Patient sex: M
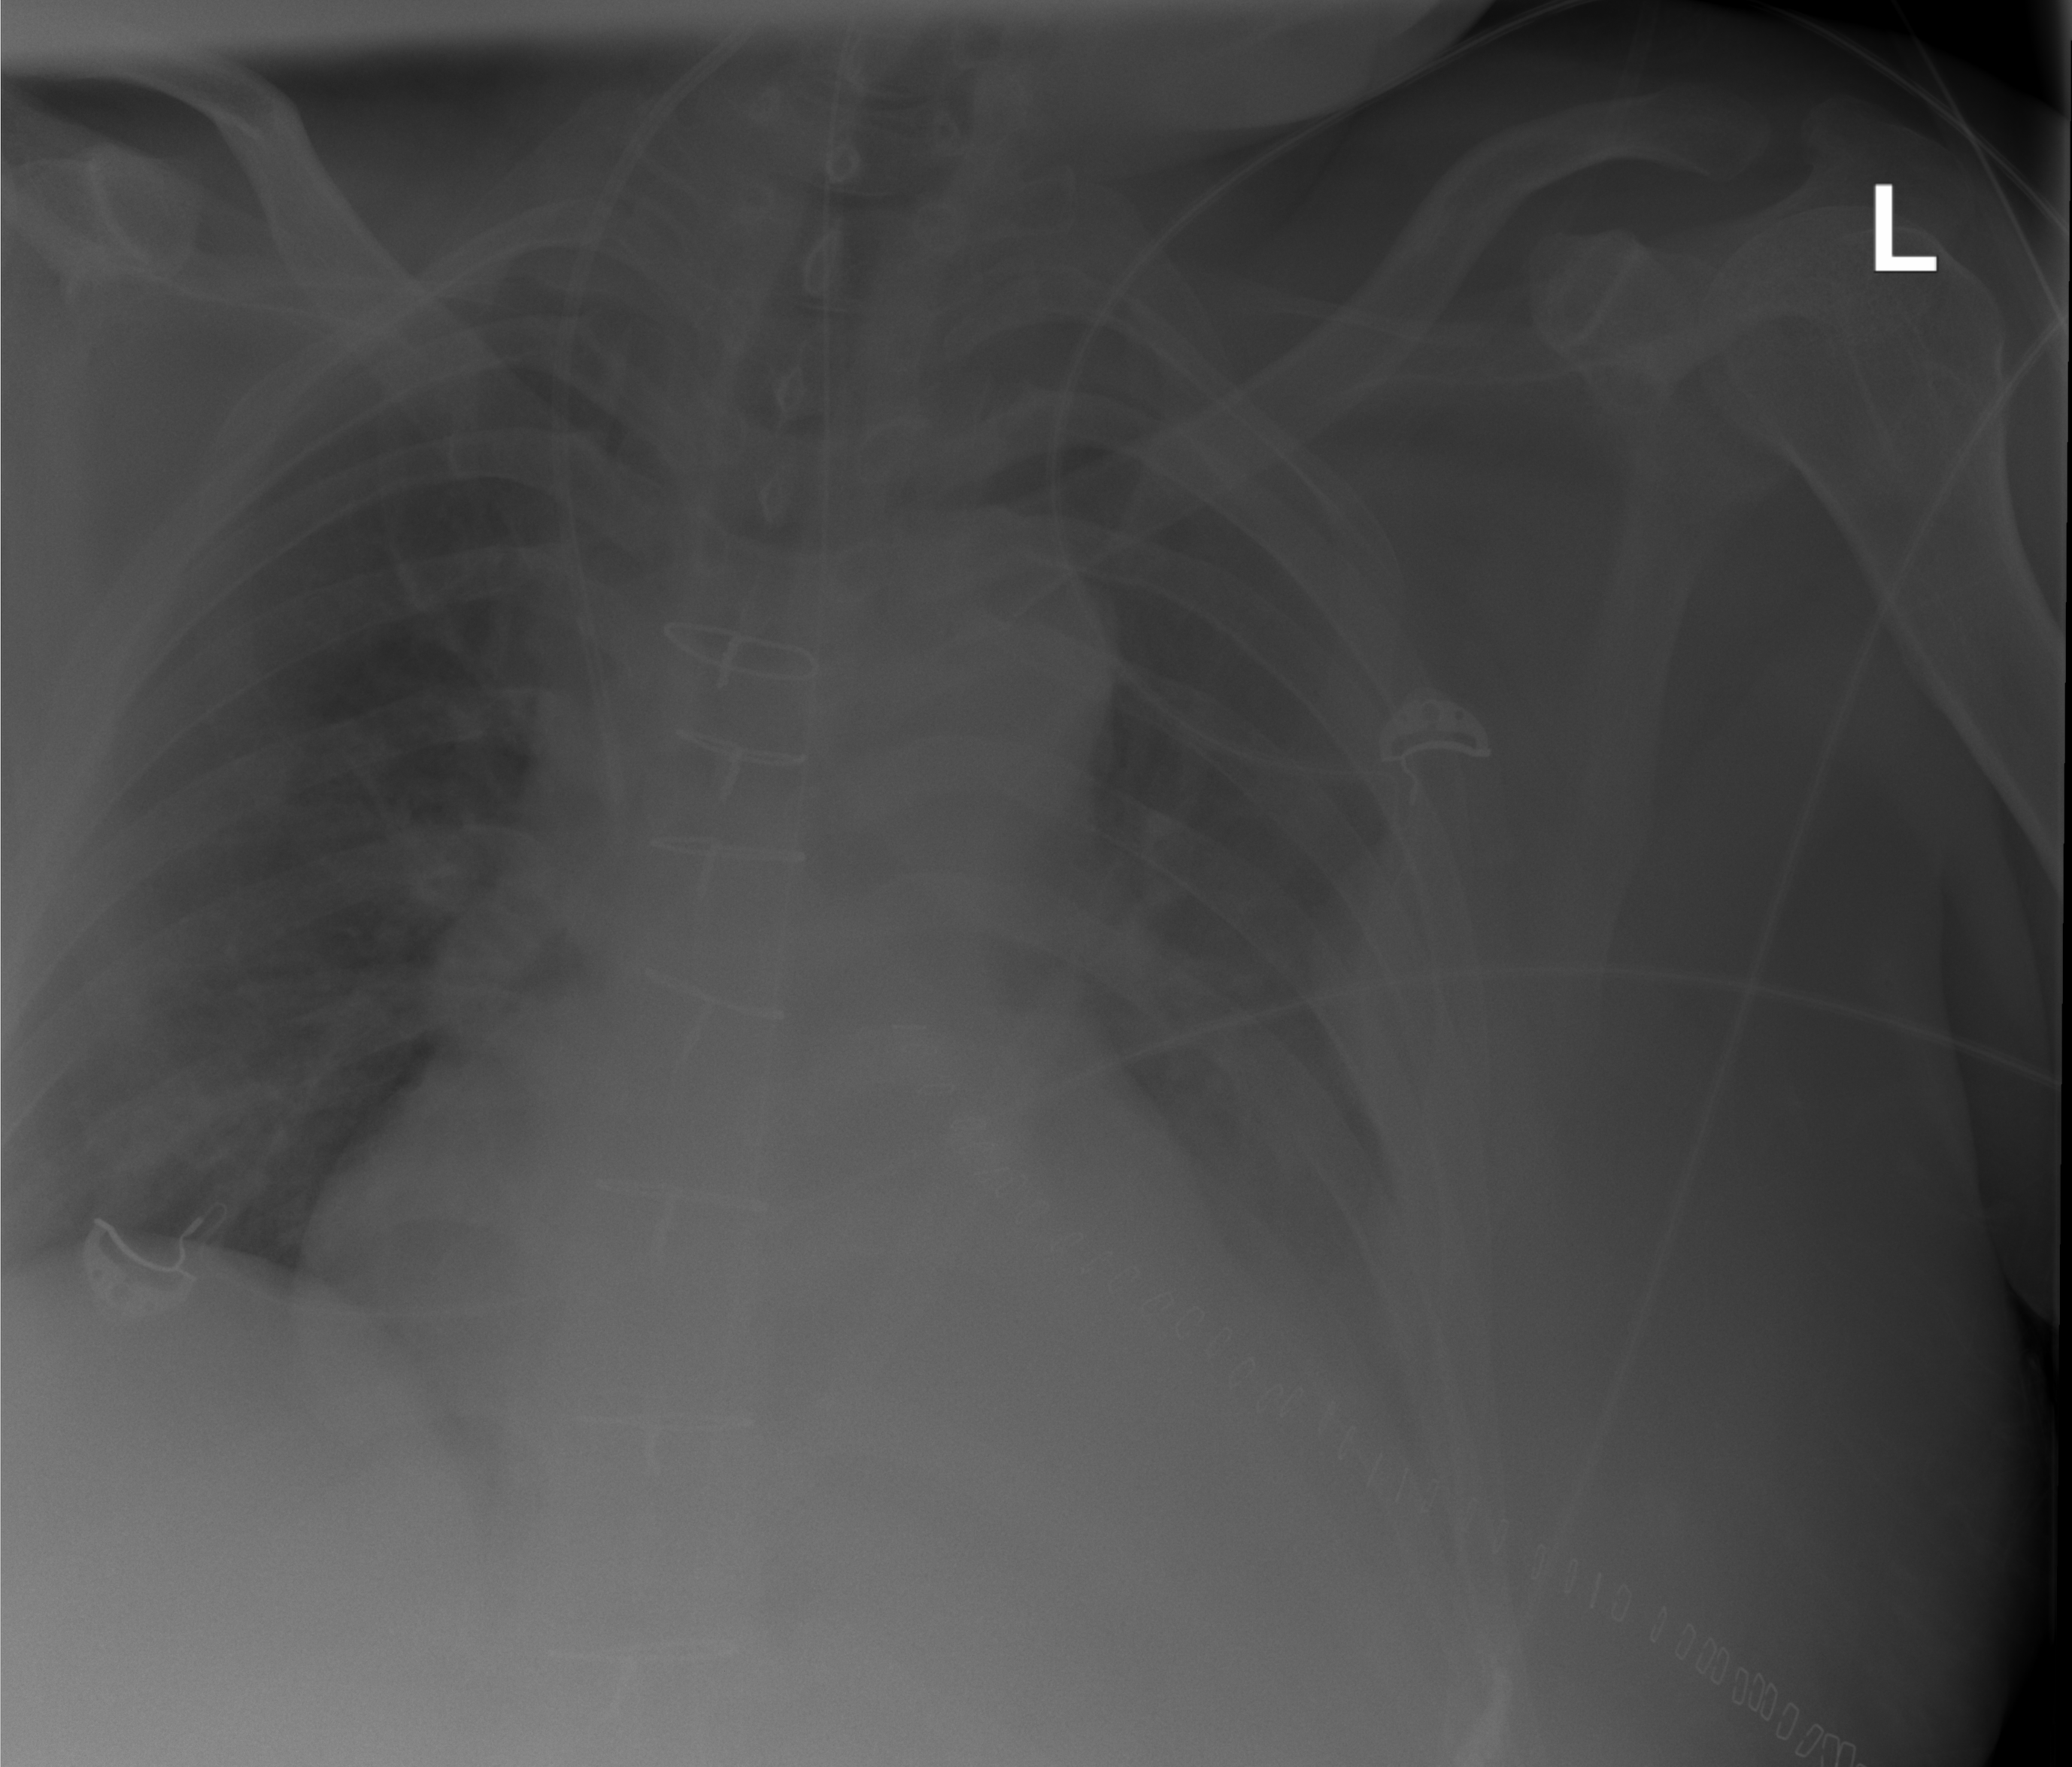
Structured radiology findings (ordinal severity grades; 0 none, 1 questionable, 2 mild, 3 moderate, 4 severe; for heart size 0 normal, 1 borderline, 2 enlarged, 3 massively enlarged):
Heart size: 0
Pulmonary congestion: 0
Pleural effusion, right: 0
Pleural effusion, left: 2
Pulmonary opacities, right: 0
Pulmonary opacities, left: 0
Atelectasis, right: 0
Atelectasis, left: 2